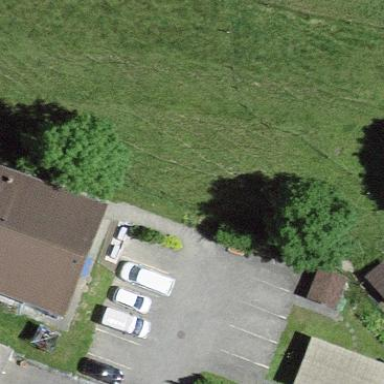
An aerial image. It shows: Parking area.